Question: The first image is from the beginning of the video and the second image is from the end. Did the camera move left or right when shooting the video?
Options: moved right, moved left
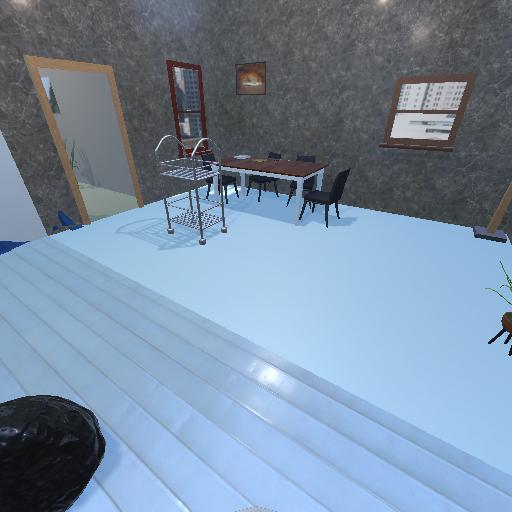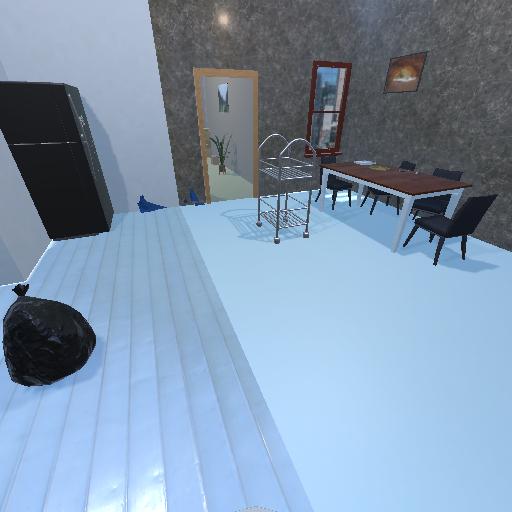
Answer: moved right